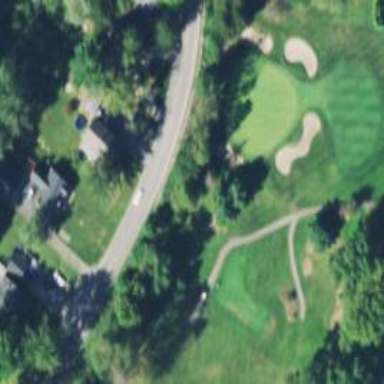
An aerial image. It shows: Path for both roads and golfers.